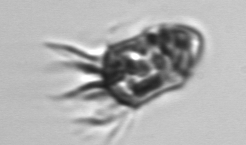
Label: Strombidium_inclinatum